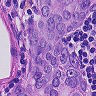
Metastatic tissue present: yes